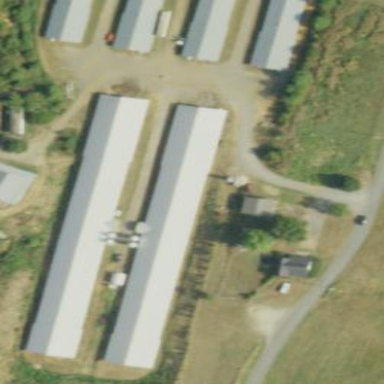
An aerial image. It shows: Poultry house.